Question: I'm trying to pass an array trough a html-form input field.
Using serialize to pass it and then unserialize to read the array again. I have multiple input fields.
'''
$test = array('name' => 'Sander', 'type' => 'melon');
echo '<input type="hidden" name="rank[]" value="'.serialize($test).'" >';
'''
Then If I want to unserialize it and show the data it gives an error:
'''
$list = $_POST['rank'];
var_dump($list);
var_dump(unserialize($list[0]));
'''

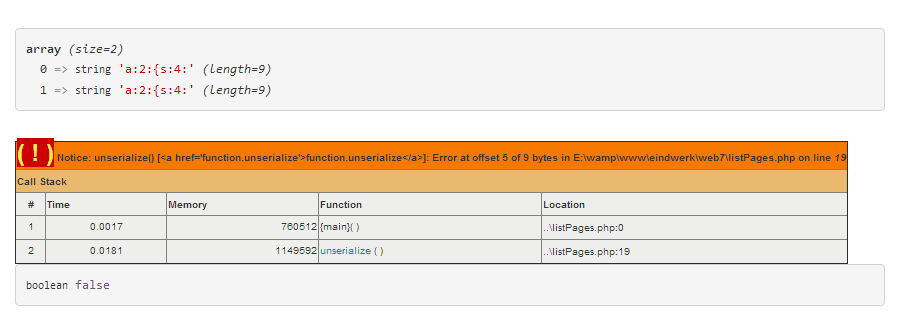
Answer: Instead of using serialize I'm just using urlencode() and urldecode().
Changed the array to a different format.
'''
$info = 'name=Sander&type=melon';
echo '<input type="hidden" name="rank[]" value="'.urlencode($info).'" >';
'''
Then I can simply display the values like this:
'''
if(!empty($_POST['rank'])){
$list = $_POST['rank'];
$listSize = count($list);
for($i=0;$i<$listSize;$i++){
parse_str(urldecode($list[$i]), $output);
var_dump($output);
}
}
'''